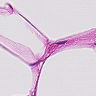
Metastatic tissue present: no